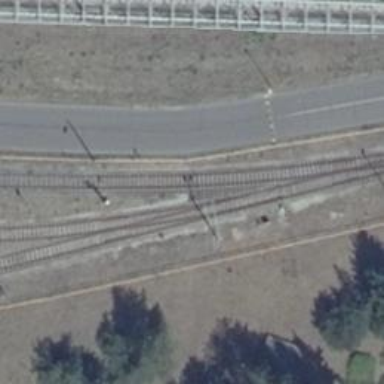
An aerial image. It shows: Railway switch.